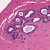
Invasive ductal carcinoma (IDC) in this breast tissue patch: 0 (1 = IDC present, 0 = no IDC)